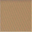
Piece: xx